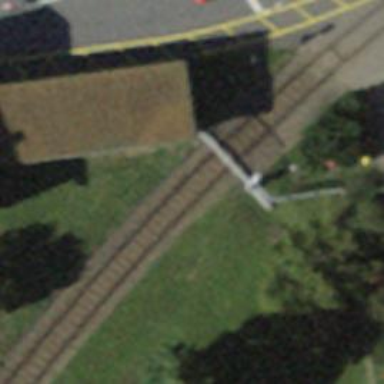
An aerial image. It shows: Single-track spur railway line.